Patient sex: M
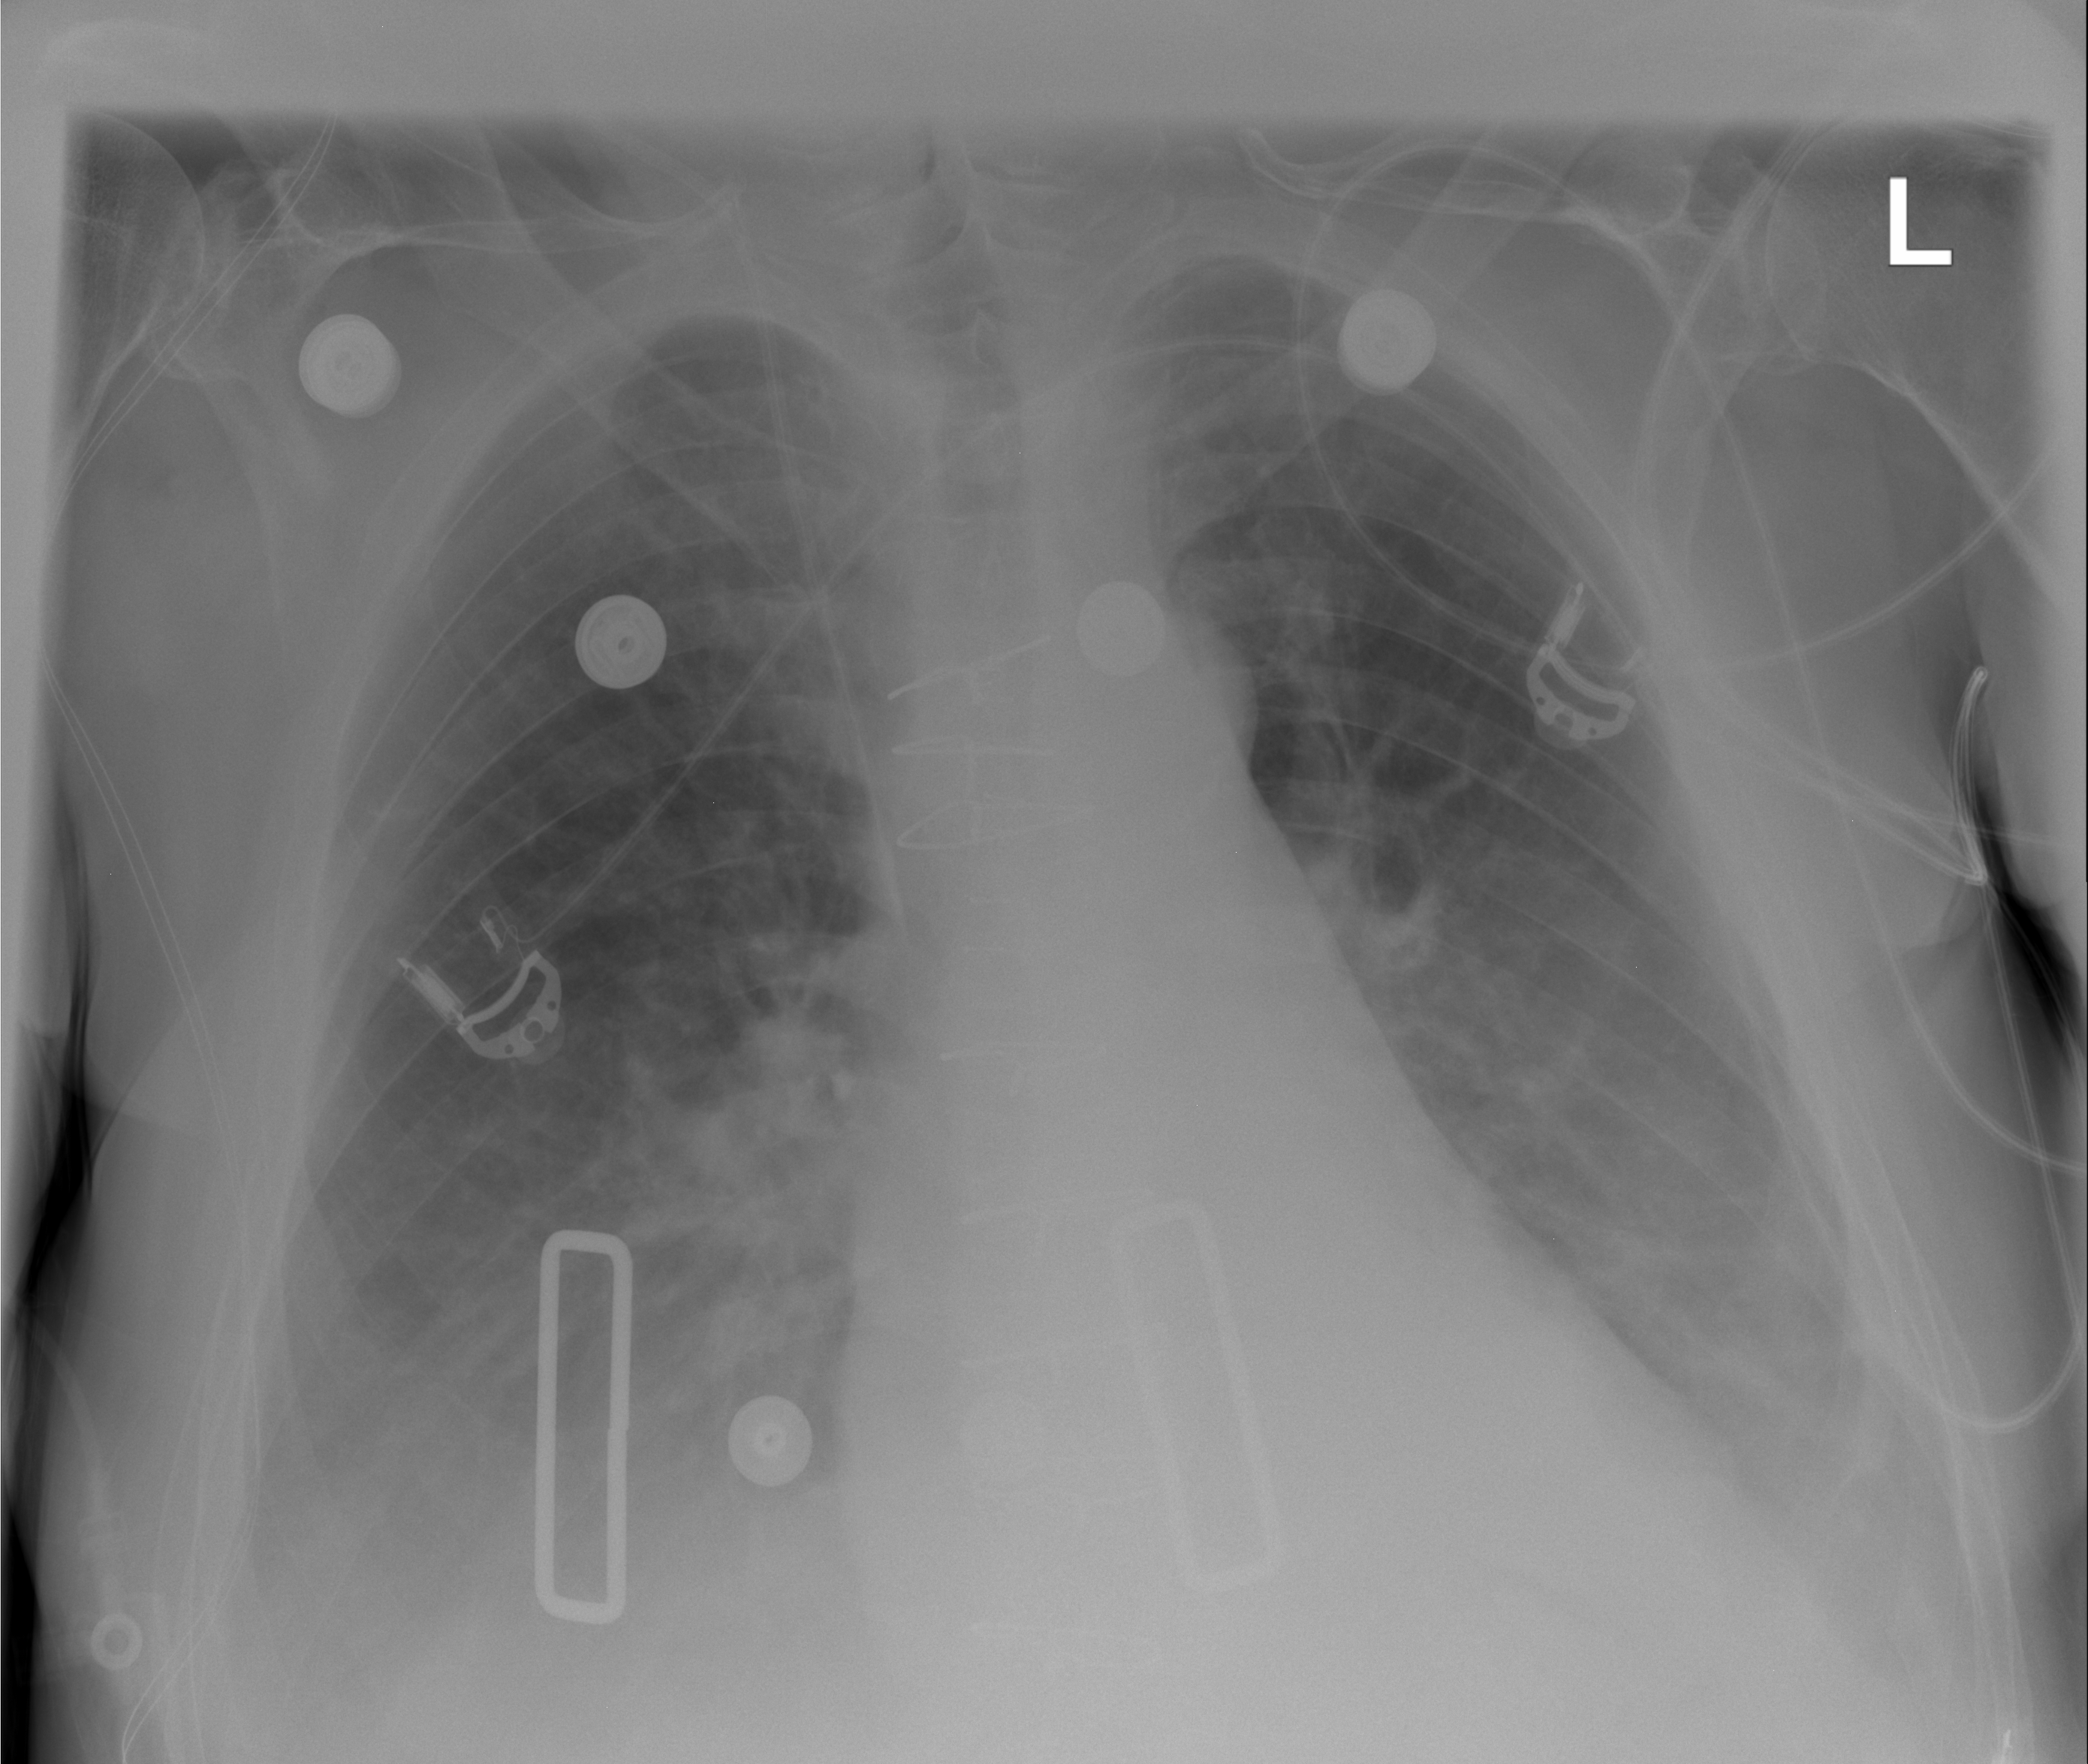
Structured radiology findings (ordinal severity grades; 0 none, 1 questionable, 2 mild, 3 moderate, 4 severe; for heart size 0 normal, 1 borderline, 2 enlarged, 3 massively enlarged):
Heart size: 0
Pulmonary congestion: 2
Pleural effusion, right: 2
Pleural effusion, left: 2
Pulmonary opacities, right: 0
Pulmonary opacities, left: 0
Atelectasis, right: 2
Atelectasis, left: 2